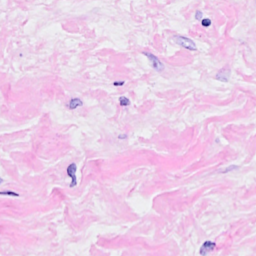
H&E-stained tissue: Breast